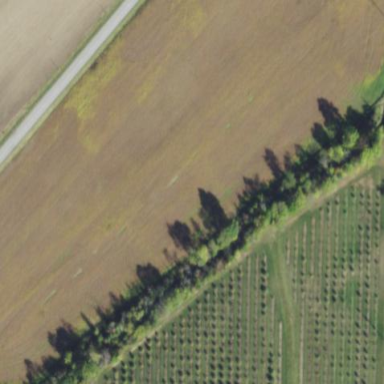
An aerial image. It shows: Orchard.